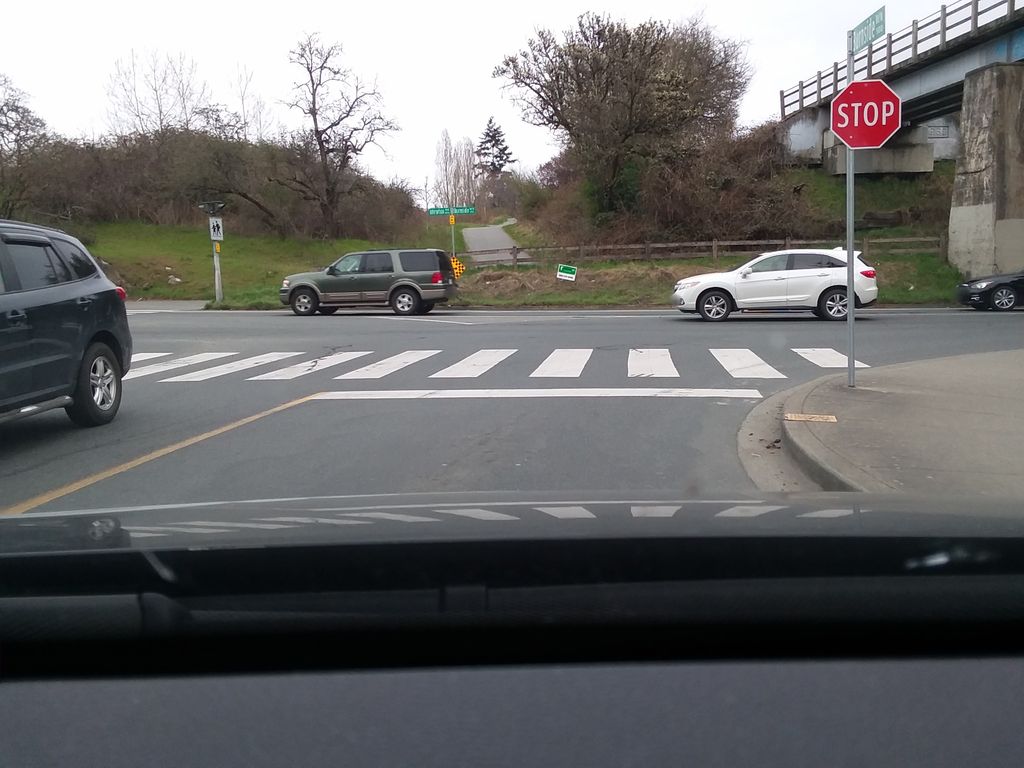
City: victoria